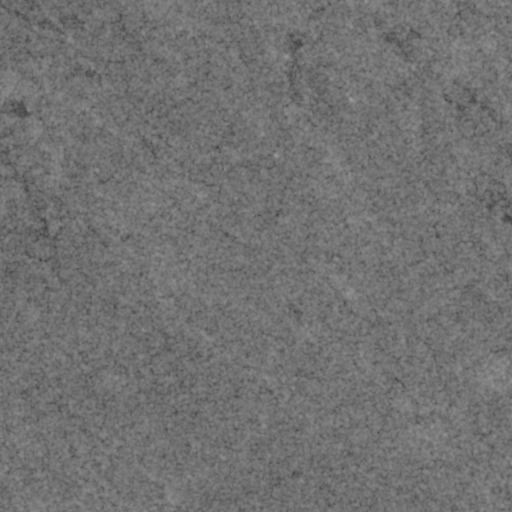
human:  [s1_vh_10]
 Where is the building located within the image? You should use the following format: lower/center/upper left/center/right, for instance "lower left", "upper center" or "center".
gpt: The building is located in the lower right of the image.
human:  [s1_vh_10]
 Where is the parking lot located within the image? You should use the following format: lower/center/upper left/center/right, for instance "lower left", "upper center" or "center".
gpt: There is no parking lot in the image.

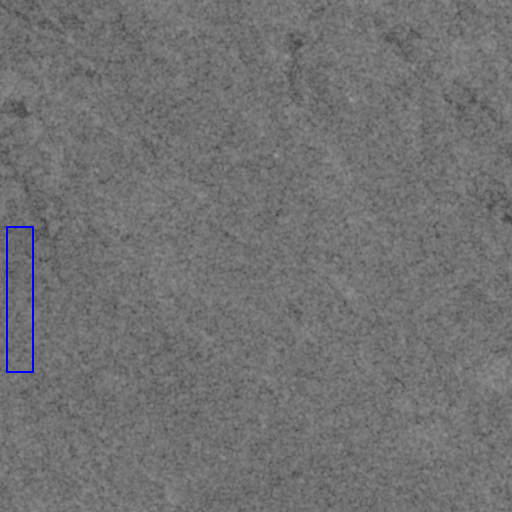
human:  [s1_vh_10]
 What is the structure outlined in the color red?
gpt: There is no red outline.
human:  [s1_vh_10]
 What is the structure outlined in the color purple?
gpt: There is no structure outlined in purple.